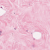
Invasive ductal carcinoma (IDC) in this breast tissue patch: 0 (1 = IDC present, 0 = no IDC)